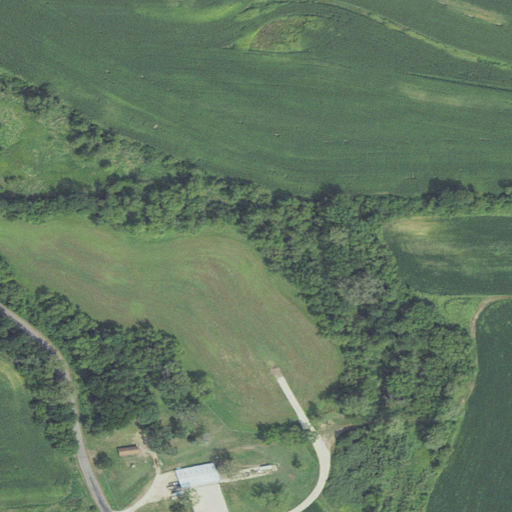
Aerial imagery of valley in Wisconsin named Welsh Coulee containing cultivated crops, deciduous forest, open development, pasture, mixed forest, and low intensity development